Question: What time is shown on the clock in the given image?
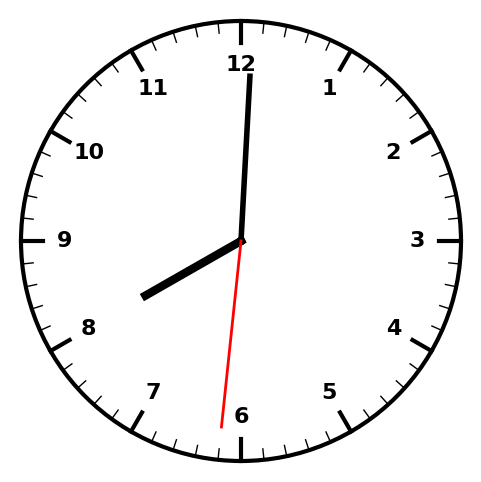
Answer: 08:00:31